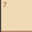
Piece: xx